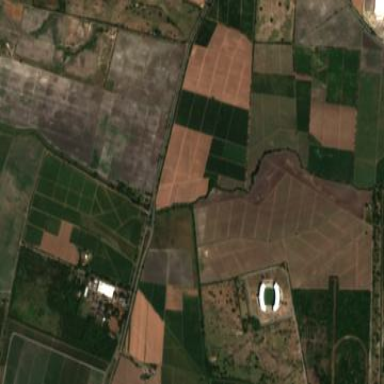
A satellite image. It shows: Farmland used to grow sugar cane crops.